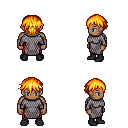
a pixel art fantasy rpg character, male body template, human, dark skin, chain mail, red pants, light blonde short bangs hairstyle, black shoes, four views (front, back, left, right), 2x2 character sprite sheet, small pixel art, hard edges, no anti-aliasing